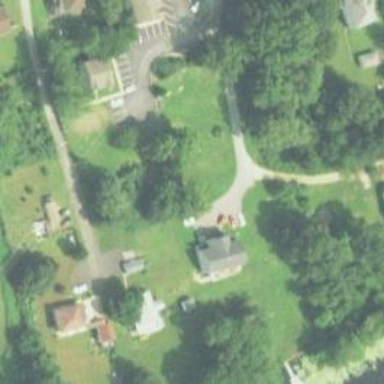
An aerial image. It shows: Residential driveway with asphalt surface.